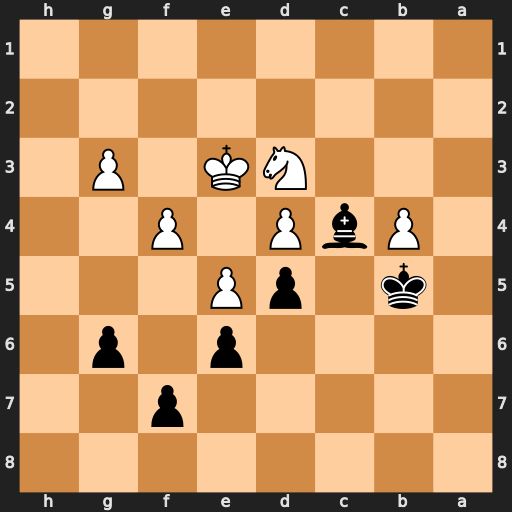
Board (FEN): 8/5p2/4p1p1/1k1pP3/1PbP1P2/3NK1P1/8/8
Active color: b
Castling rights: -
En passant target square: -
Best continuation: Bxd3 Kxd3 Kxb4